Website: macys
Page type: customer-info-address
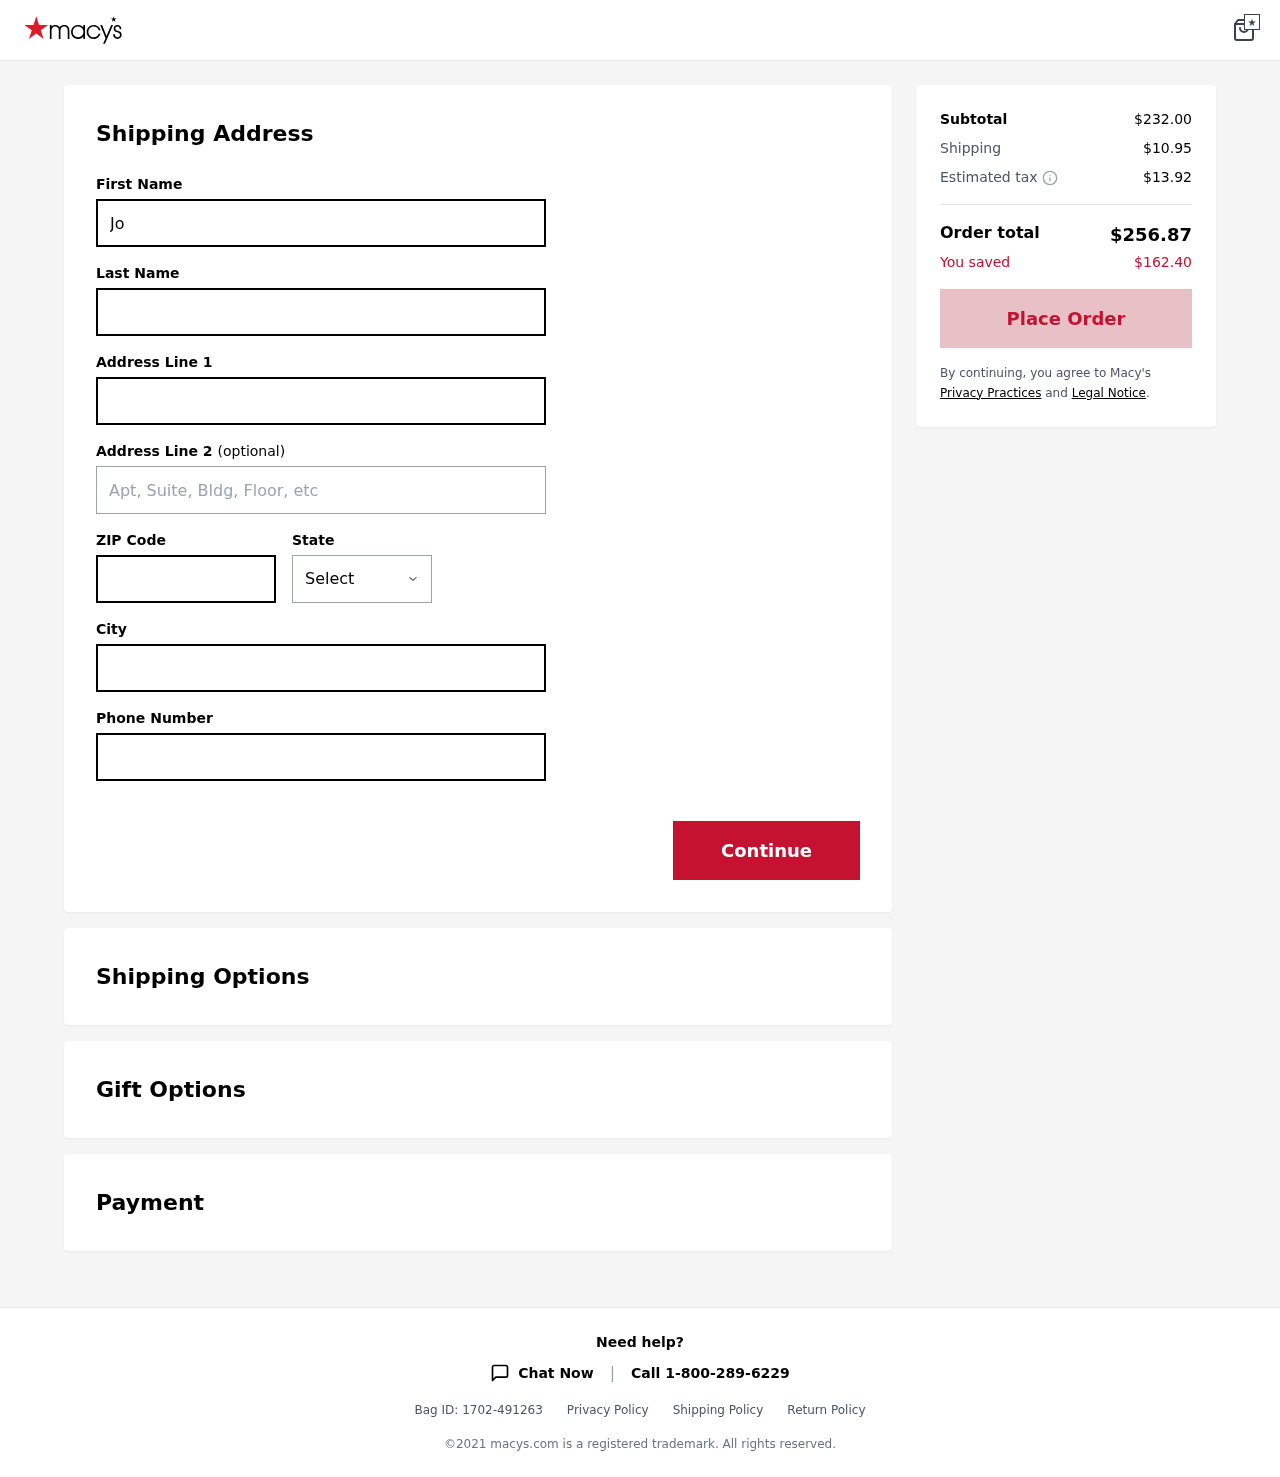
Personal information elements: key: PII_CITY
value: Arnoldshire
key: PII_FIRSTNAME
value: Jordan
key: PII_LASTNAME
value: Robertson
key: PII_PHONE
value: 7023868216
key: PII_POSTCODE
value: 51362
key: PII_STATE
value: North Carolina
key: PII_STREET
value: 110 Frank Passage
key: PII_STREET2
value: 0867 Watkins Heights Apt. 414
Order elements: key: ORDER_SUBTOTAL
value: $232.00
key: ORDER_SHIPPING_COST
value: $10.95
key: ORDER_TAX
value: $13.92
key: ORDER_TOTAL
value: $256.87
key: ORDER_SAVINGS
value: $162.40